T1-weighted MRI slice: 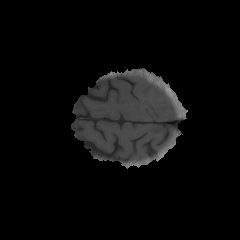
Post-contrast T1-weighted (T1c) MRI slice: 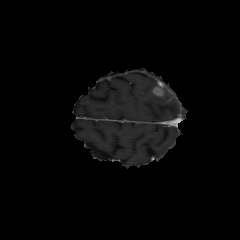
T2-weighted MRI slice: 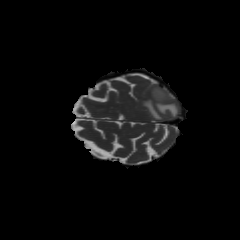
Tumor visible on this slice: yes